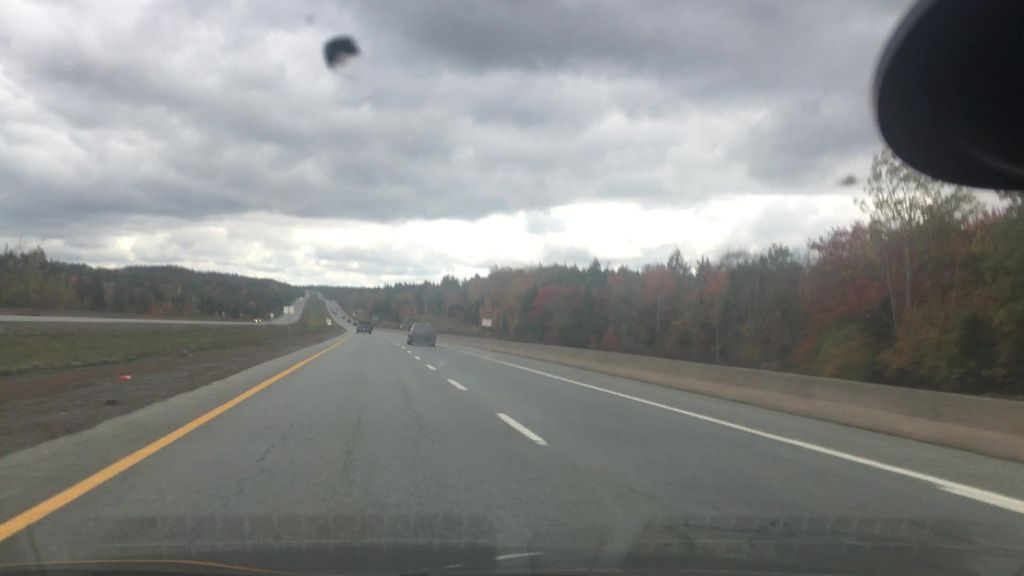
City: halifax